Field crop: maize
Growth stage: 1
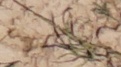
Species: lolium